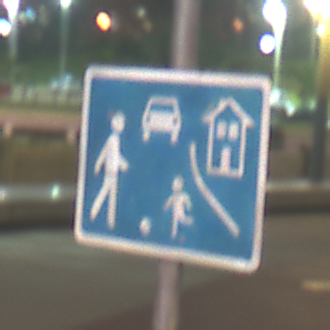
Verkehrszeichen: BeginnVerkehrsberuhigterBereich
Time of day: Night
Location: Outdoor (Urban)
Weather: PartlyCloudy
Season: NotSpecified
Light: Artificial